【题型】选择题　【知识点】向量　【难度】easy
如图，在矩形$ABCD$中，$\overrightarrow{AO} + \overrightarrow{OB} + \overrightarrow{AD} =$

A. $\overrightarrow{AB}$\quad\quad\quad\quad\quad\quad\quad\quad
B. $\overrightarrow{AC}$

C. $\overrightarrow{AD}$\quad\quad\quad\quad\quad\quad\quad\quad
D. $\overrightarrow{BD}$
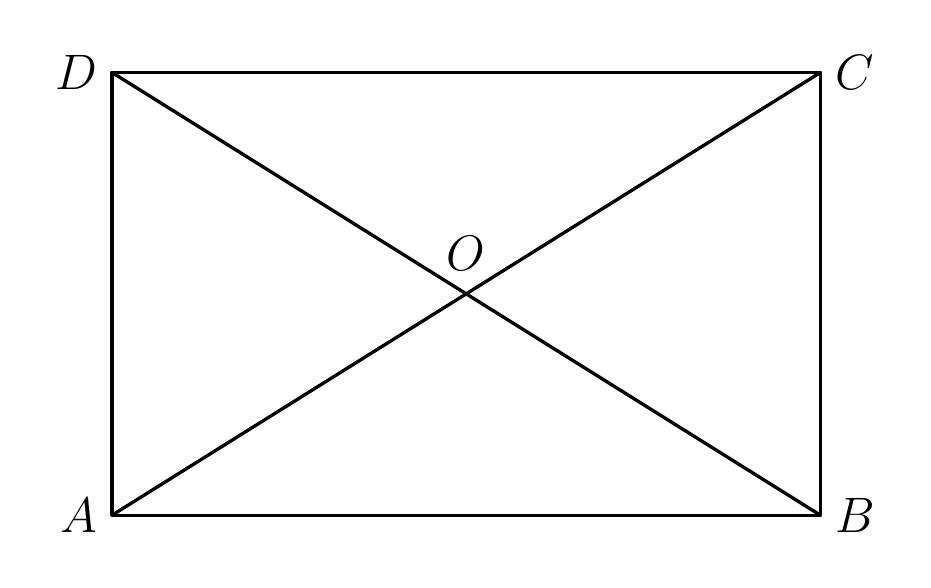
【解答】
【答案】B

【解析】由题意，$\overrightarrow{AO} + \overrightarrow{OB} + \overrightarrow{AD} = \overrightarrow{AB} + \overrightarrow{AD} = \overrightarrow{AC}$

故选 B.